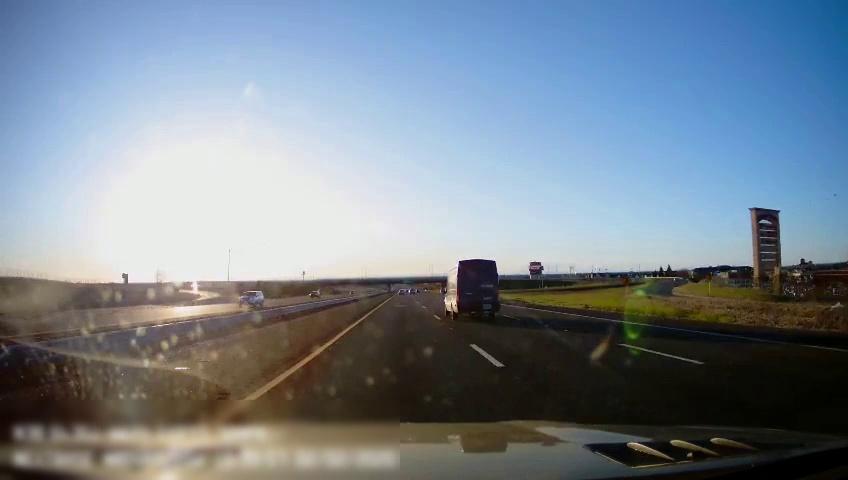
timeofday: Day
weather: Sunny
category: Drivable Space
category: Drivable Space
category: Drivable Space
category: Vehicles | Truck
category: Vehicles | SUV
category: Vehicles | SUV
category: Lanes | Current Lane
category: Lanes | Current Lane
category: Lanes | Alternate Lane
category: Lanes | Alternate Lane